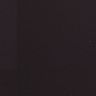
Metastatic tissue present: no